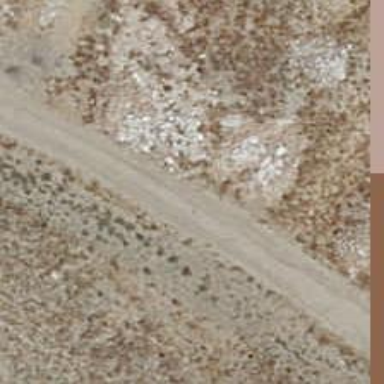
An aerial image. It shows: Dirt track road.